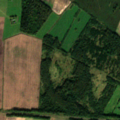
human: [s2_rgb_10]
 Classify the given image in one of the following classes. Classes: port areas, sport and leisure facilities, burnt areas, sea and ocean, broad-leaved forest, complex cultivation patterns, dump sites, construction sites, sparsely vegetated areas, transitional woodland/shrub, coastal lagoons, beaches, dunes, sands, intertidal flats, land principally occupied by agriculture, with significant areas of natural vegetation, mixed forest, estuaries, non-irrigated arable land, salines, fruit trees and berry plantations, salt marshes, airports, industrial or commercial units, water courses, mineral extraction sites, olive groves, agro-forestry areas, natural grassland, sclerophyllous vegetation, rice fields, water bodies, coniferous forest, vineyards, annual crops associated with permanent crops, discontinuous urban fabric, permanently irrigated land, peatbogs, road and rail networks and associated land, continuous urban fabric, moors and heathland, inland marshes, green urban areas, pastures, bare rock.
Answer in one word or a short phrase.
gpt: road and rail networks and associated land, non-irrigated arable land, land principally occupied by agriculture, with significant areas of natural vegetation, transitional woodland/shrub